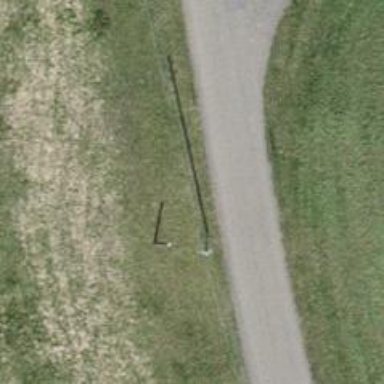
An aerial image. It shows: Guidepost providing information.